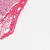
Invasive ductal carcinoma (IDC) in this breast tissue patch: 1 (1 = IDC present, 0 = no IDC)